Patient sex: M
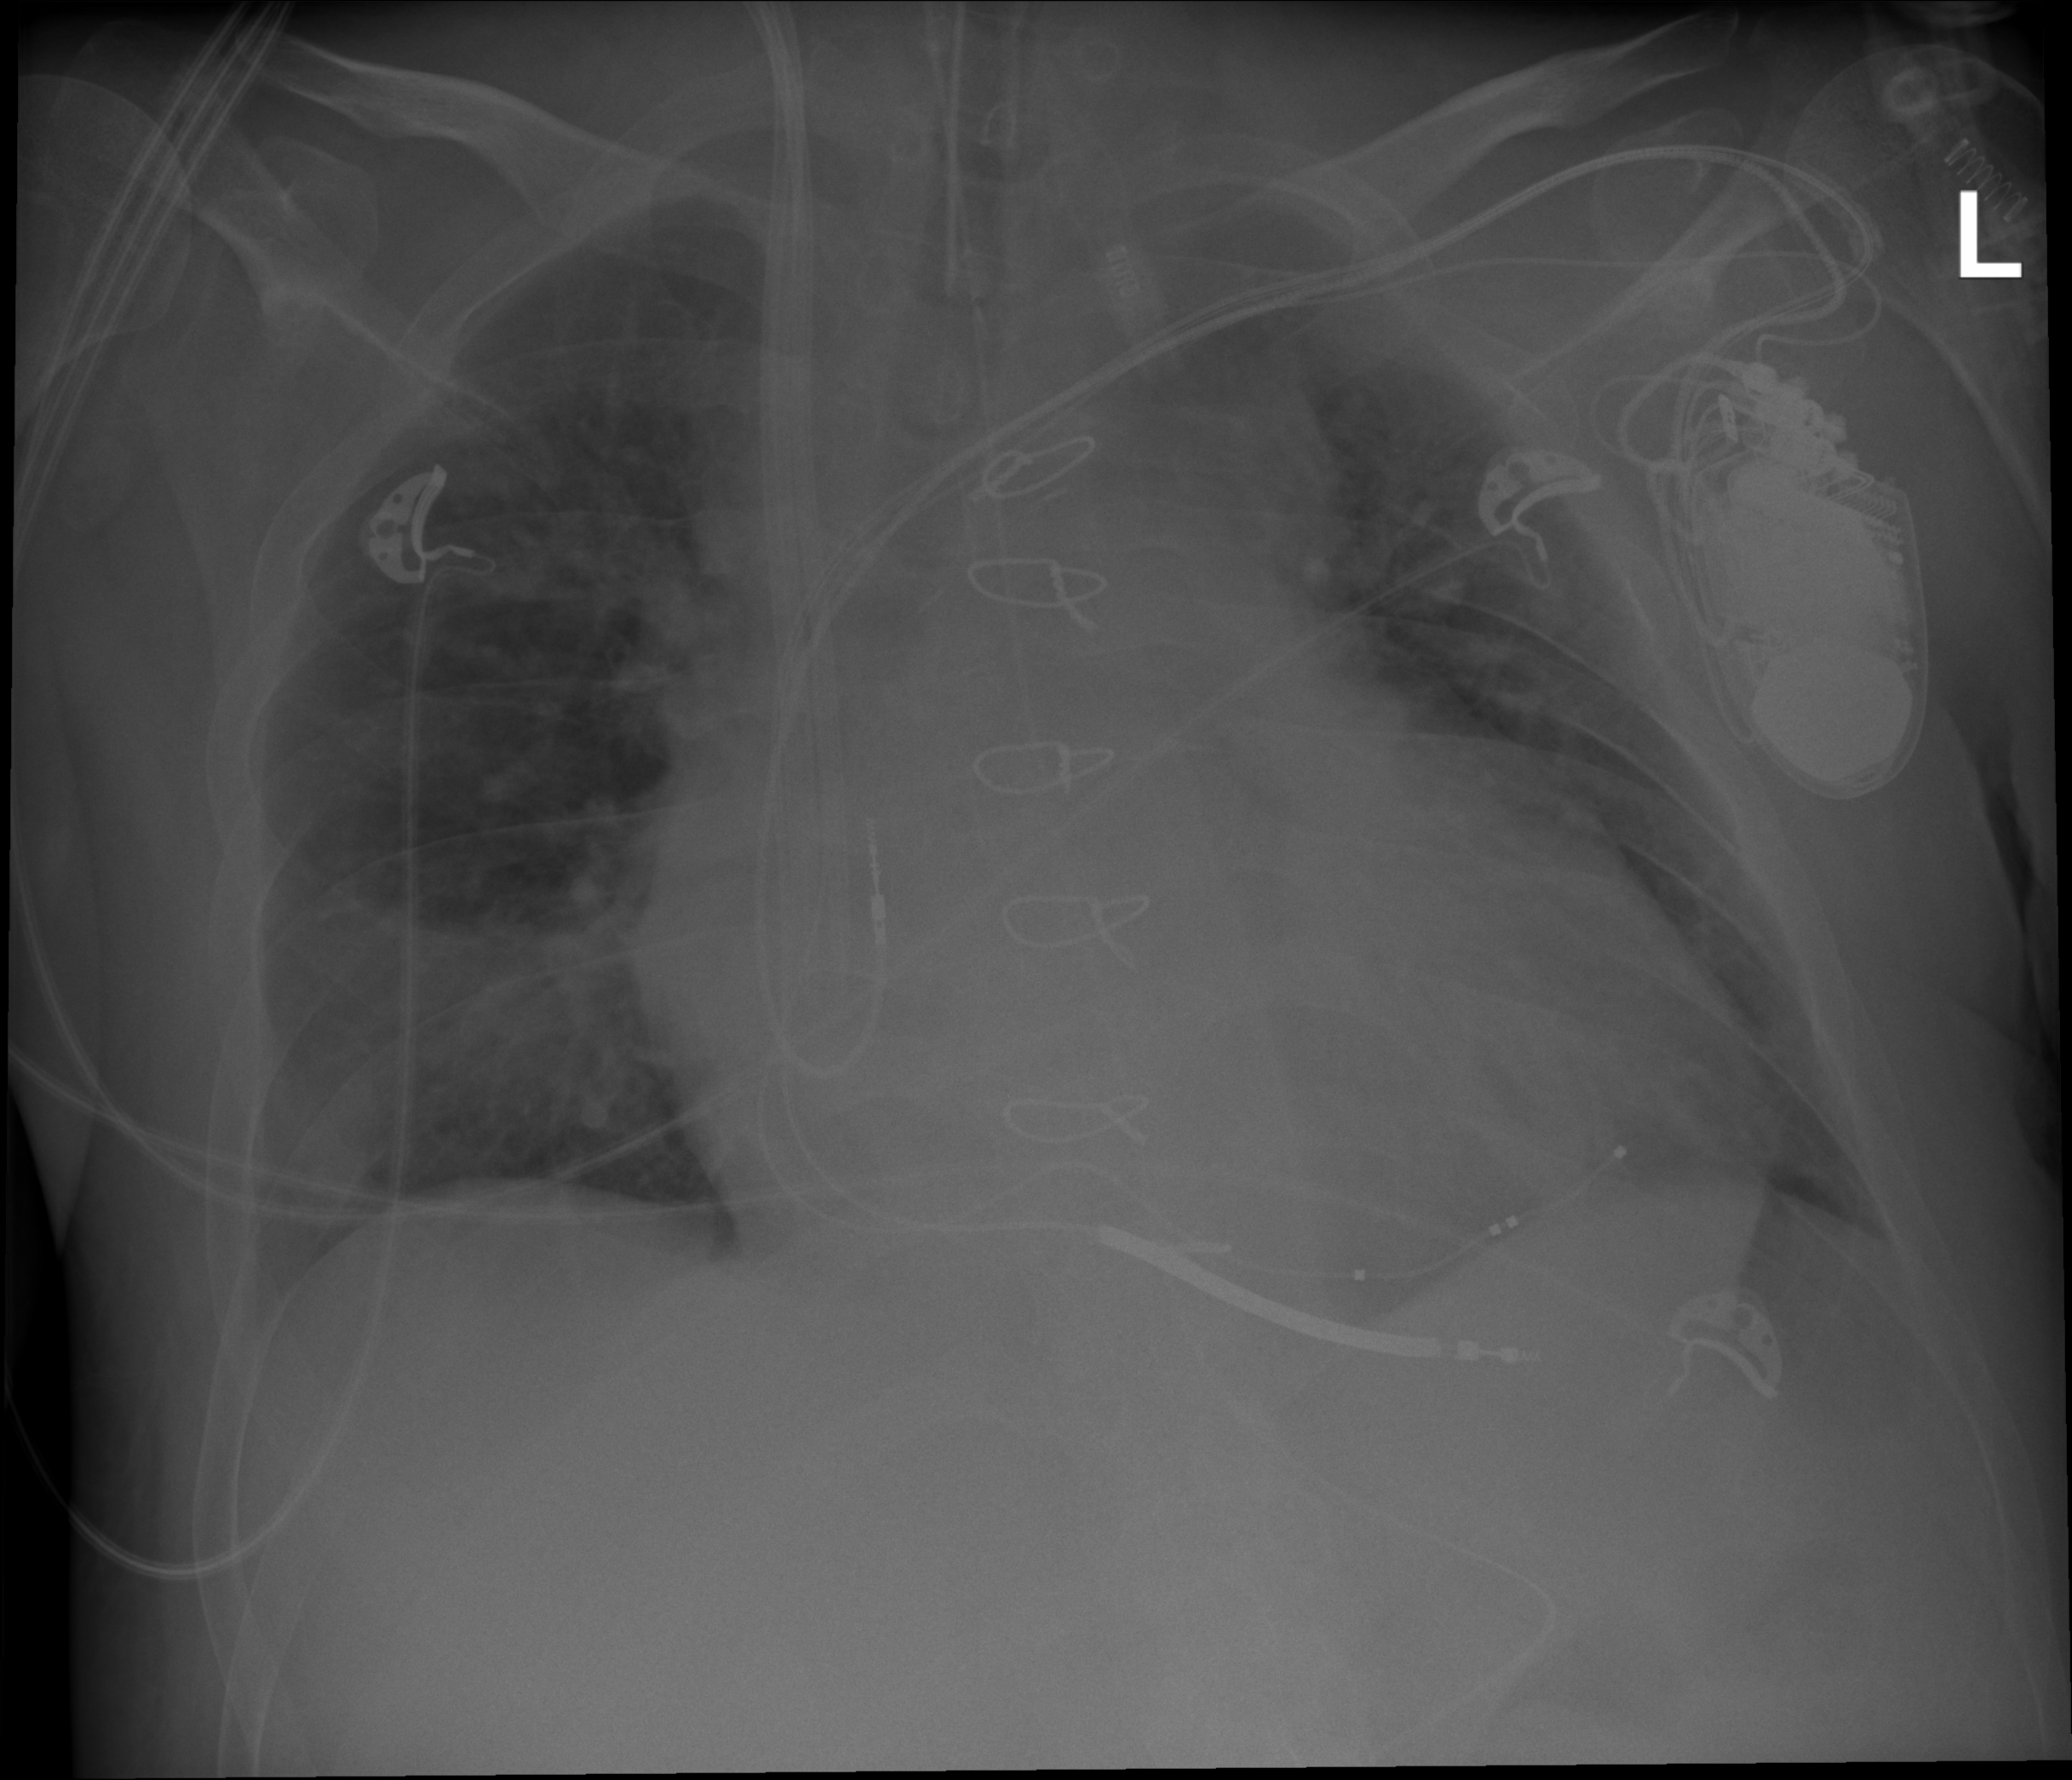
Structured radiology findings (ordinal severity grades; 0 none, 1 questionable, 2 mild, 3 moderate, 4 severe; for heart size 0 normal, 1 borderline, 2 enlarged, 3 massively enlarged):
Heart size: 3
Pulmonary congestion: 3
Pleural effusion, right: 2
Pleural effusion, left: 0
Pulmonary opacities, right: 2
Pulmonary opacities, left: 2
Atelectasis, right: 2
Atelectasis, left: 0